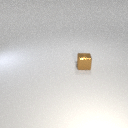
small brown metal cube